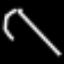
Label: octagon